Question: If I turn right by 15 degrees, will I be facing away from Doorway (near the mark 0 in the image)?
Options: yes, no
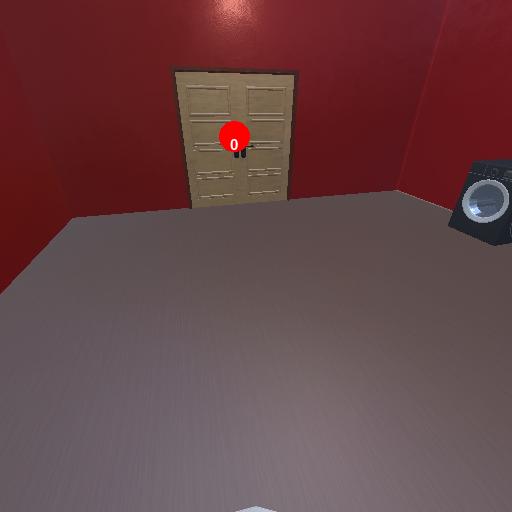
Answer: yes